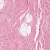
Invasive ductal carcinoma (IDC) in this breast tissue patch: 0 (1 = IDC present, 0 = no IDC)